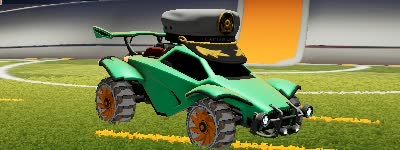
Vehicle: octane